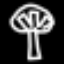
Label: mushroom